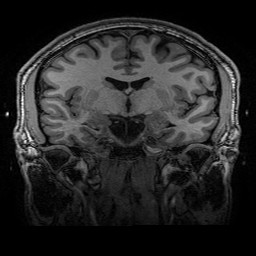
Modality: T1w
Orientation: sagittal
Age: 26
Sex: male
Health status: healthy
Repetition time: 2.53 s
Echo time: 0.0034 s